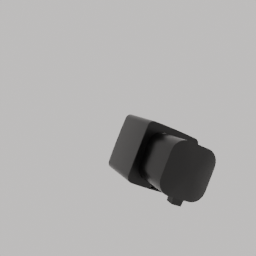
Label: tools